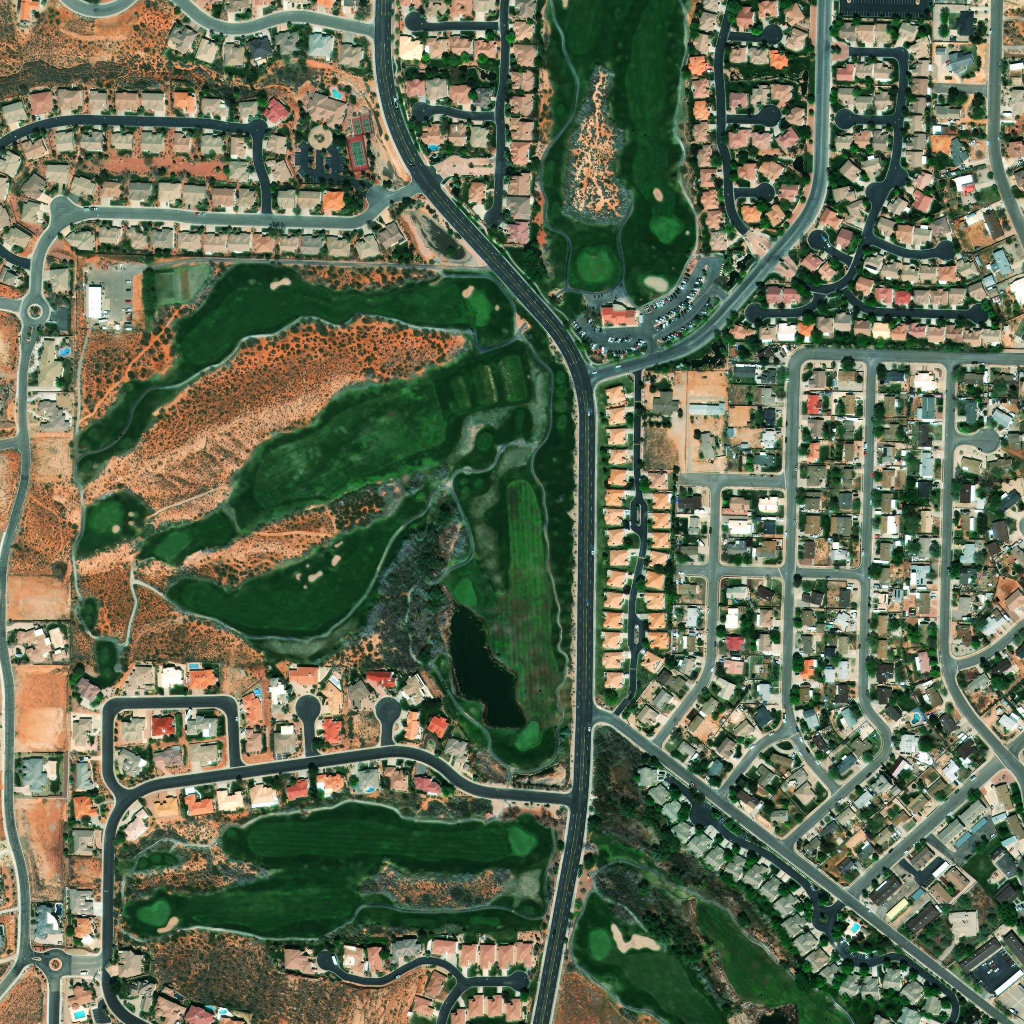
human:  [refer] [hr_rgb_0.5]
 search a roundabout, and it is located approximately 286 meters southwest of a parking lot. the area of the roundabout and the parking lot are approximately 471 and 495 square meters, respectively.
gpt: <box>[[1, 28, 5, 31, 0]]</box>

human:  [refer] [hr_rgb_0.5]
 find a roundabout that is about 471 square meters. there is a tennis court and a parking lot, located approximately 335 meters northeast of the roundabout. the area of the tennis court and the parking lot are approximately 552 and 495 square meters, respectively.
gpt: <box>[[1, 28, 5, 31, 0]]</box>

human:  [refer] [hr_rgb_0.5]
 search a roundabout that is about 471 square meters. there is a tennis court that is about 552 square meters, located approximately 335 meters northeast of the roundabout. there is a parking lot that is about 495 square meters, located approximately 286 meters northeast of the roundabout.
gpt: <box>[[1, 28, 5, 31, 0]]</box>

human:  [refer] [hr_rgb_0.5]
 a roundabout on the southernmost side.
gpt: <box>[[3, 92, 7, 95, 0]]</box>

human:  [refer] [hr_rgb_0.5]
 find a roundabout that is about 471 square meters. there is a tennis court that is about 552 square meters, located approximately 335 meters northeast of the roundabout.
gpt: <box>[[1, 28, 5, 31, 0]]</box>